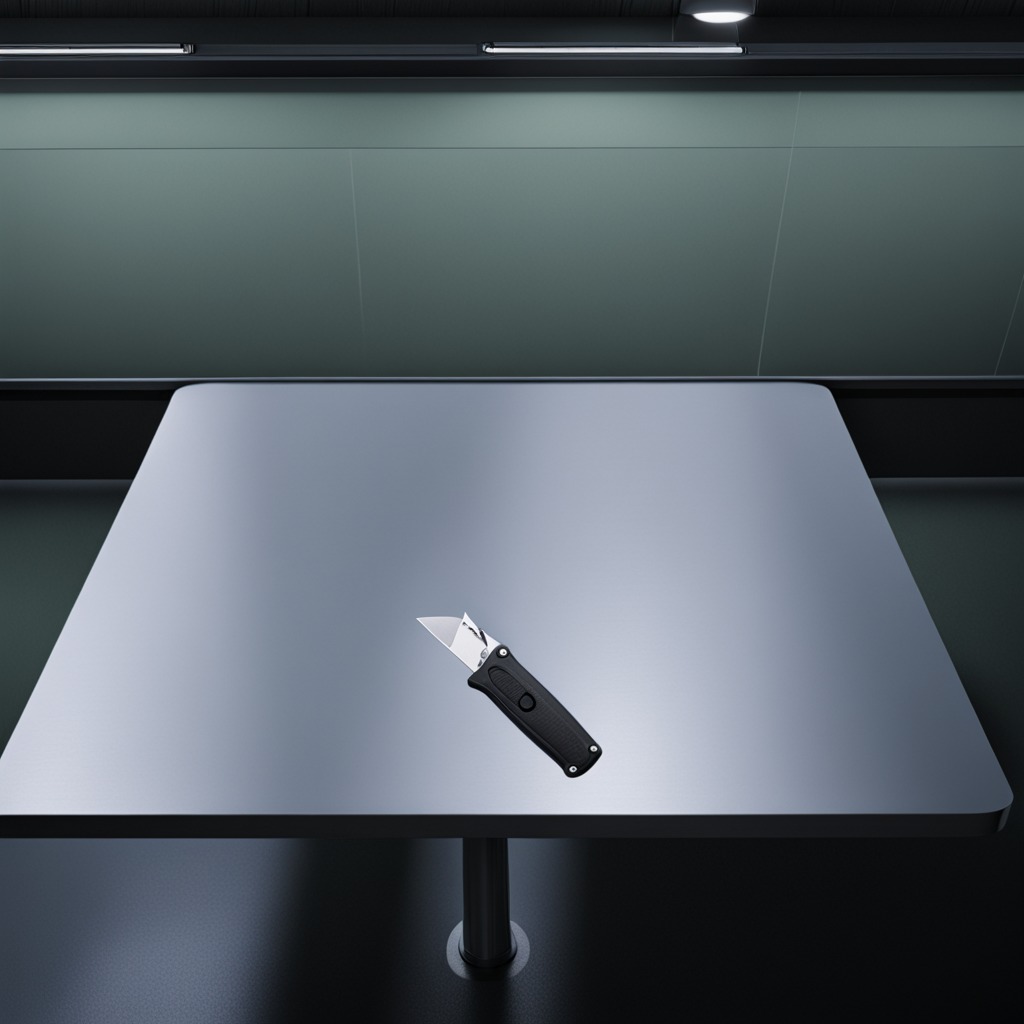
A utility knife lies on a clean empty table in a railway signal maintenance room lit by harsh overhead fluorescents photorealistic surface textures crisp shadows high dynamic range